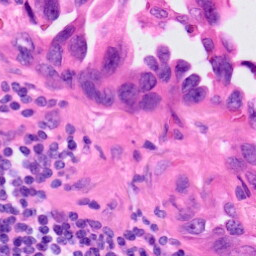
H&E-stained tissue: Lung